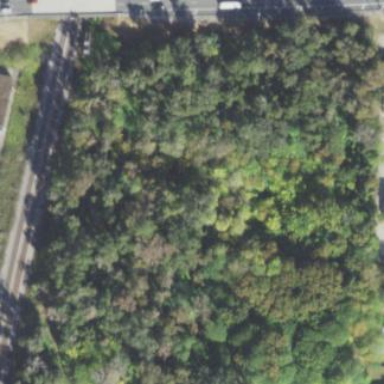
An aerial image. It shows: Mixed leaf woodland.